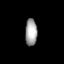
Tissue: skin
Cell type: Fibroblasts
Senescence score: 0.7142
Nuclear area (px): 316
Mean DAPI intensity: 162.633